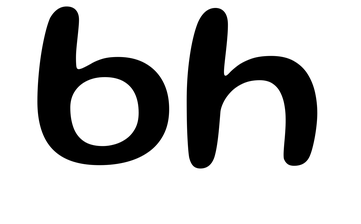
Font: Gluten_Regular